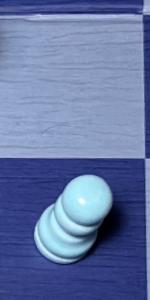
Label: Pawn_White